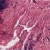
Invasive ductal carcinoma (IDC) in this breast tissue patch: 0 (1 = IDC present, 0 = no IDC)